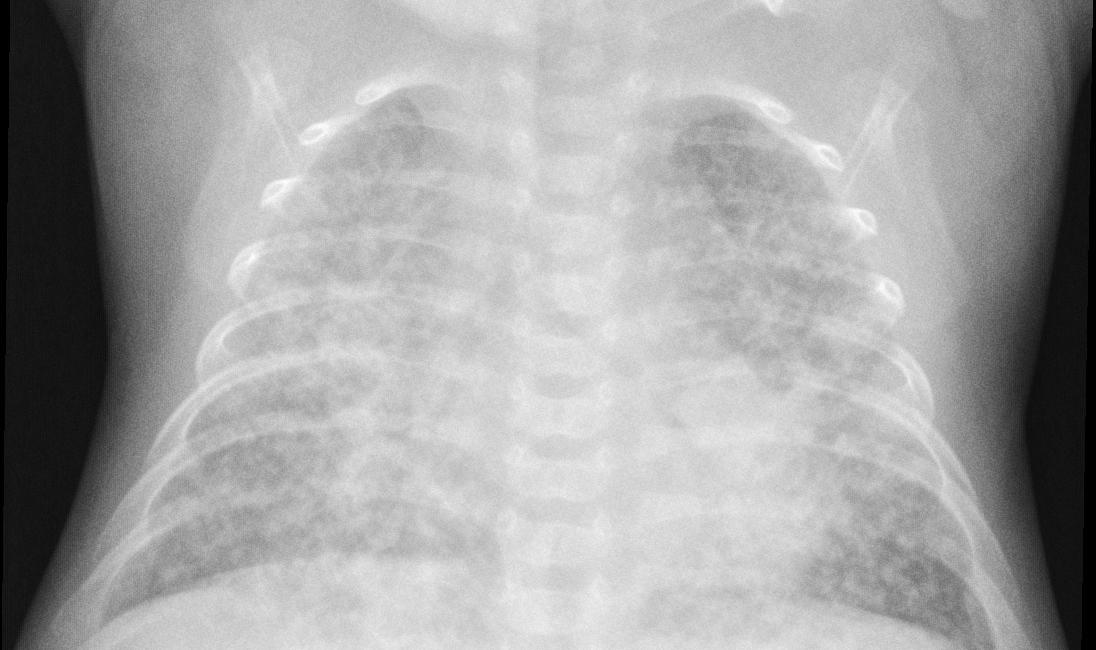
Diagnosis: PNEUMONIA